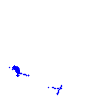
Particle: pion